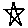
Label: star